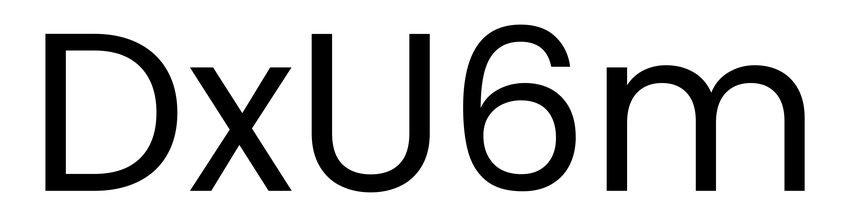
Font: Poppins-Regular